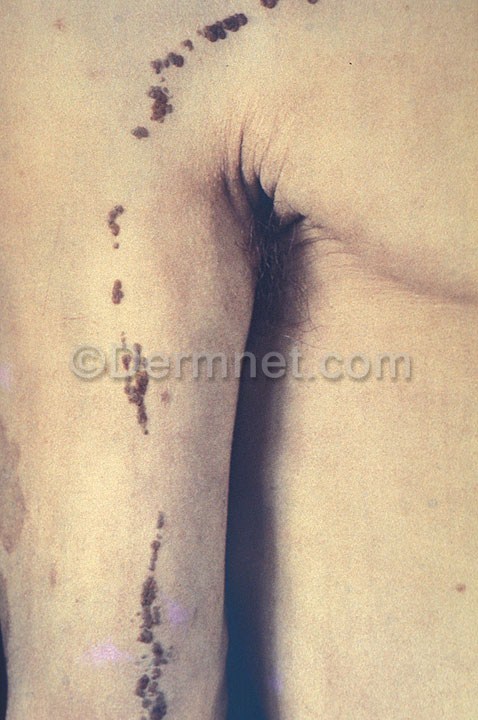
Disease: Seborrheic Keratoses and other Benign Tumors